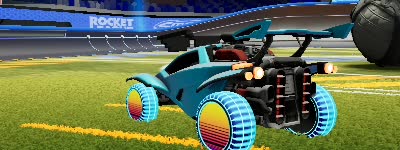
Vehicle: octane